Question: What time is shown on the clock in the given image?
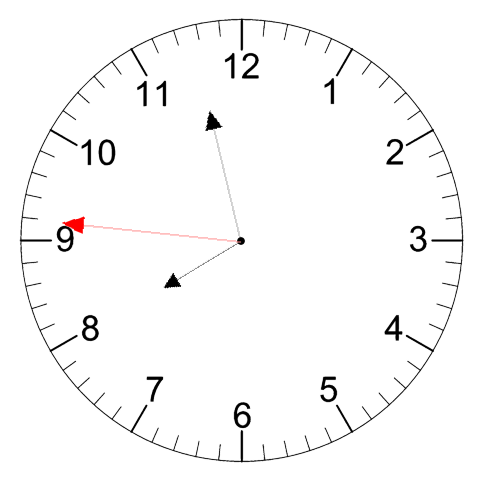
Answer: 07:57:46